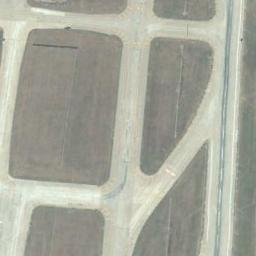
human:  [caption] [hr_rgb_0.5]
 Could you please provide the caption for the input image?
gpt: The runway connects some other roads .

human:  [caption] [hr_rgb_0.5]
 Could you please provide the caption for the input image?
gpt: The runway is surrounded by open space .

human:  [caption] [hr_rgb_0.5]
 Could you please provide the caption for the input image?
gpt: The runway is on the bare land next to the grass .

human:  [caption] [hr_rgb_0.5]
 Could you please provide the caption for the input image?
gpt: Next to the many complex staggered runways are large patches of brown bare ground .

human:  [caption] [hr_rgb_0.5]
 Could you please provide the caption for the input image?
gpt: There are some empty land beside the runway .